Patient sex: M
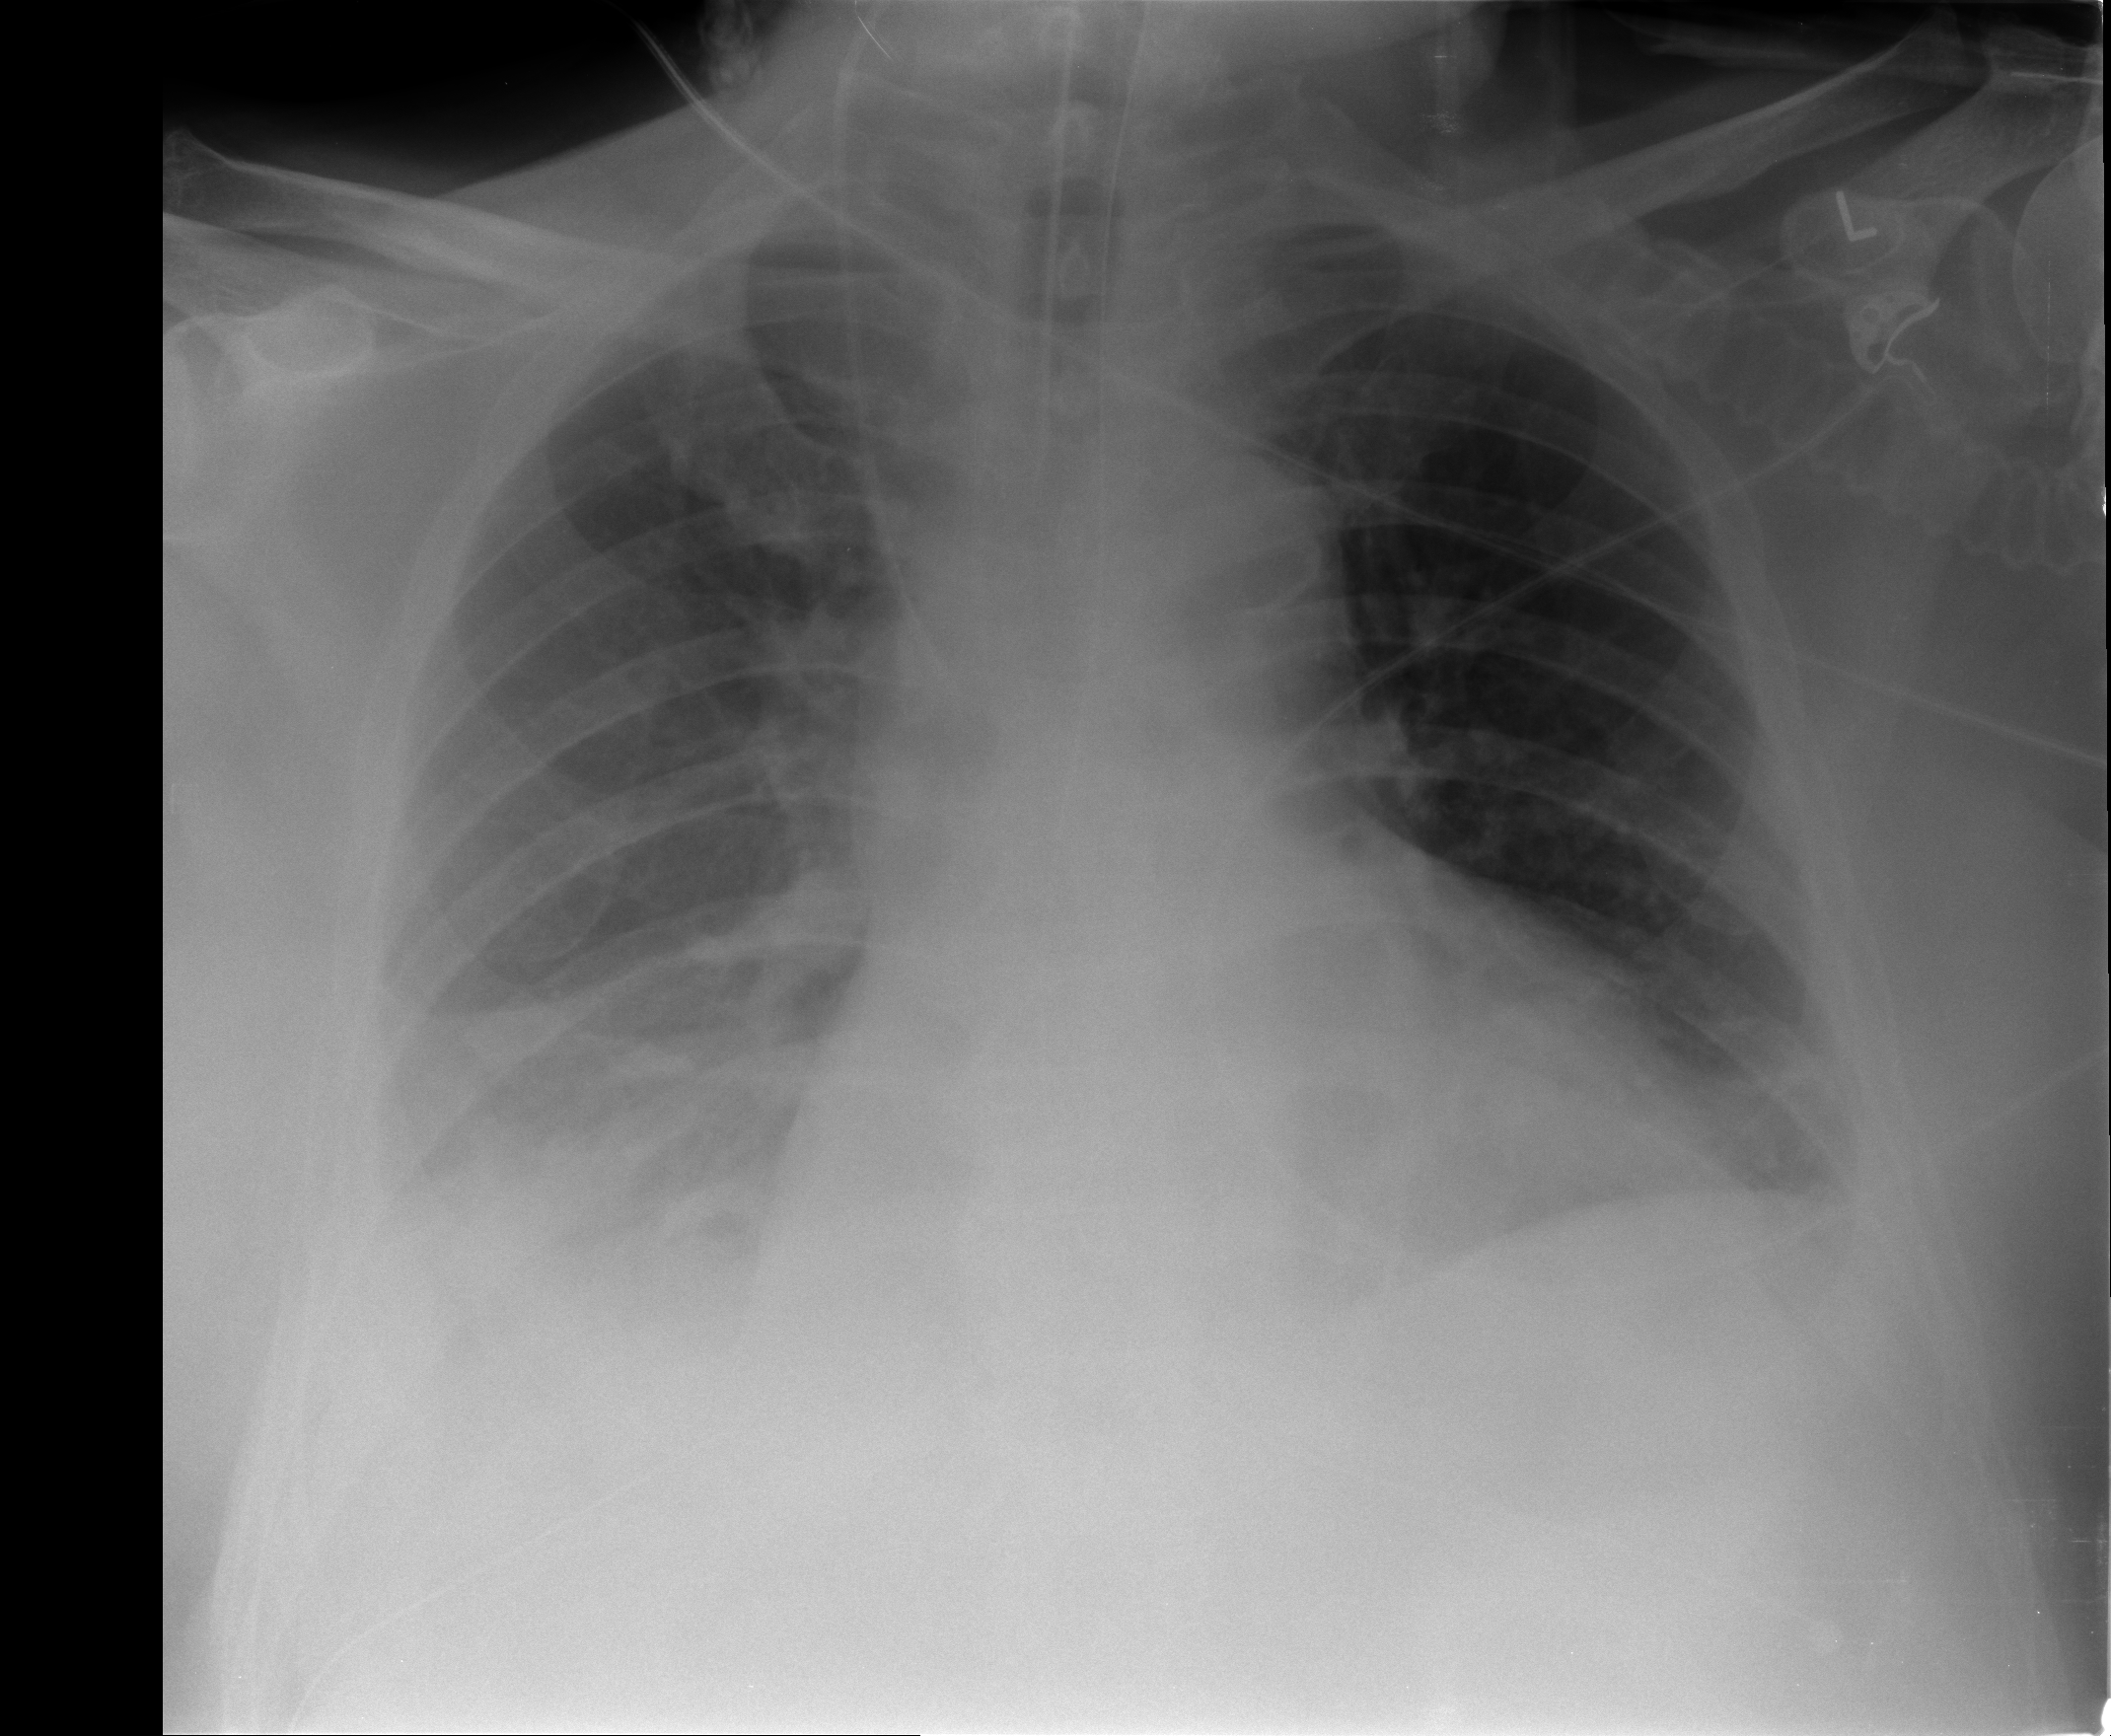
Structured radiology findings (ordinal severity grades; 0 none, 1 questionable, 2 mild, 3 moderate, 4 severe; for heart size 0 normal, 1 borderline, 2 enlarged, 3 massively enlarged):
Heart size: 2
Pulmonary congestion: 0
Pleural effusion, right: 3
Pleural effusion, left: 2
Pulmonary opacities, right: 1
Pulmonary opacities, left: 0
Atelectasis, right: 2
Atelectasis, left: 2